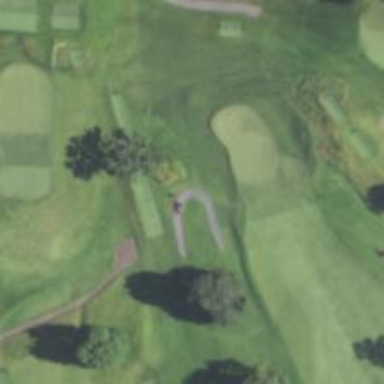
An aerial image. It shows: Path designated for golf carts.